Question: I am trying to sync a 'UITableView' with a 'UILabel' to make sure they show the same data; of course, things will be different in the end, but for testing this is what I need to do.

See the arrow? I want that middle cell (from px44-88) to show the 'cell.textLabel.text' in a 'UILabel' when it is the "middle cell".
I tried using '- (void)tableView:(UITableView *)tableView willDisplayCell:(UITableViewCell *)cell forRowAtIndexPath:(NSIndexPath *)indexPath' but I was having so many problems I figured I'd come here to ask if anyone has a better way of doing this. I'm not sure if it would make a difference or not but I am using 'NSFetchedResultsController' to populate my 'UITableView'.
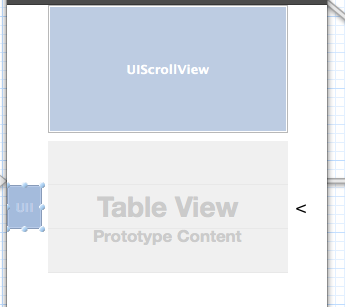
Answer: UITableView is a subclass of UIScrollView, so probably you can use UIScrollViewDelegate
'- (void)scrollViewDidScroll:(UIScrollView *)scrollView'
member to detect which cell is currently in the middle.
I.e. assuming you have a plain table with no sections, and tableView is an outlet for the table, label is an outlet for the label, than this will function in your controller will work:
'''
- (void)scrollViewDidScroll:(UIScrollView *)scrollView {
int row = (scrollView.contentOffset.y + tableView.frame.size.height / 2) / 44;
NSIndexPath *indexPath = [NSIndexPath indexPathForRow:row inSection:0];
UITableViewCell *cell = [tableView cellForRowAtIndexPath:indexPath];
label.text = cell.textLabel.text;
}
'''
Of course, you need to do some scrolling to make it work ;)
You can use visibleCells method to get layout of visible cells for non-plain table and use it to detect cell in the middle of the table.